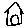
Label: house